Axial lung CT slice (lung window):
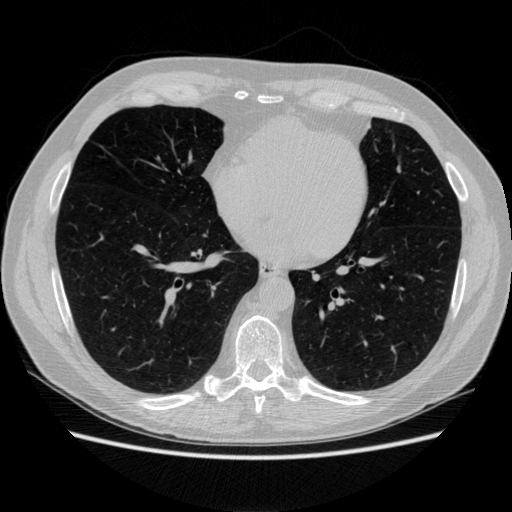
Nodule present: no